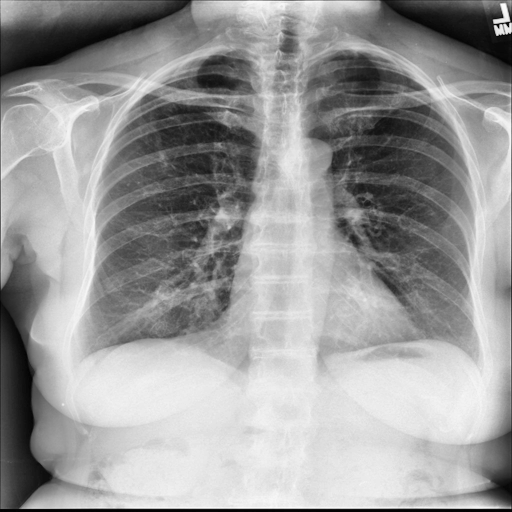
Finding: NORMAL